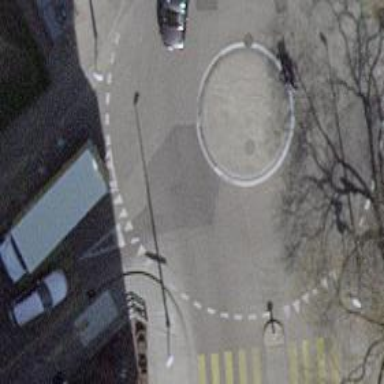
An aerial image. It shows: Tertiary road made of asphalt leading to roundabout junction.